Question: I'm trying to run pgadmin and postgres on docker. both services seems to work. However to able to connect to postgres through pgadmin. return password incorrect even after typing the password you see in the docker-compose file.
## docker-compose
'''
services:
postgres:
container_name: postgres
image: postgres
environment:
POSTGRES_USER: danny329
POSTGRES_PASSWORD: danny329
PGDATA: /data/postgres
volumes:
- postgres:/data/postgres
ports:
- "5432:5432"
networks:
- postgres
restart: unless-stopped
pgadmin:
container_name: pgadmin_container
image: dpage/pgadmin4
environment:
PGADMIN_DEFAULT_EMAIL: ${PGADMIN_DEFAULT_EMAIL:-pgadmin4@pgadmin.org}
PGADMIN_DEFAULT_PASSWORD: ${PGADMIN_DEFAULT_PASSWORD:-admin}
PGADMIN_CONFIG_SERVER_MODE: 'False'
volumes:
- pgadmin:/var/lib/pgadmin
ports:
- "5050:80"
networks:
- postgres
restart: unless-stopped
networks:
postgres:
driver: bridge
volumes:
postgres:
pgadmin:
'''
## Error screenshot:

Note: the password i used is 'danny329'
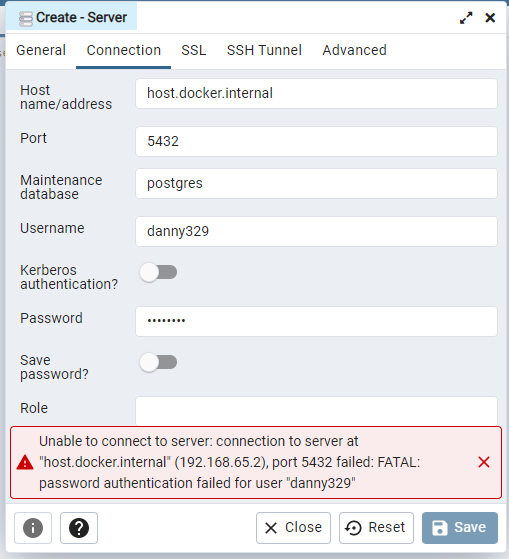
Answer: Since both your postgres container and pgadmin container are running on the same Docker bridge network, you can connect them to each other using thier container name. For more info see <URL>
In this case for the pgadmin you can set the hostname to be 'postgres':
<URL>